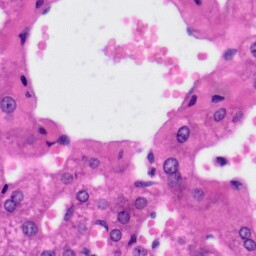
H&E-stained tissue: Liver